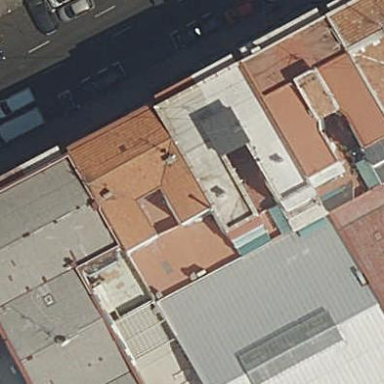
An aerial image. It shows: Part of building.